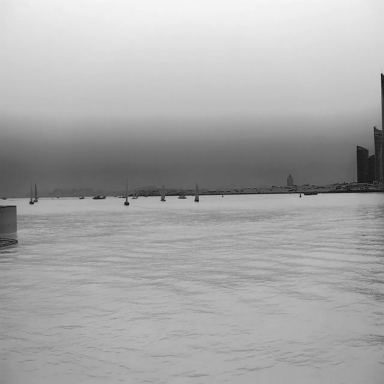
There are two bulk_carriers in the infrared image.